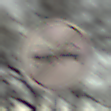
Verkehrszeichen: EndeUeberholverbot
Umgebung: Outdoor, Nature
Tageszeit: Night
Wetter: Clear
Licht: Natural
Jahreszeit: NotSpecified
Kontrast: LowContrast